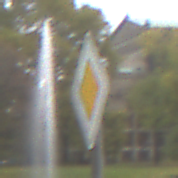
Verkehrszeichen: Vorfahrtsstrasse
Umgebung: Outdoor, Nature
Tageszeit: MorningAfternoon
Wetter: Overcast
Licht: Natural
Jahreszeit: Autumn
Kontrast: LowContrast